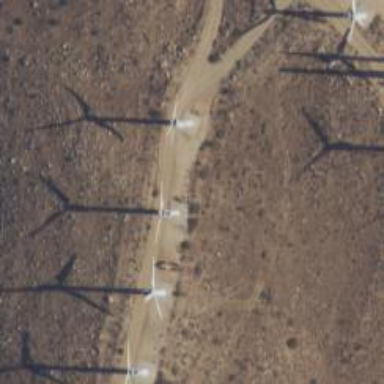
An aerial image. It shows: Wind turbine generating electricity through horizontal axis method. The source of the generator is wind.